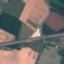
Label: Highway